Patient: sex M, age 55
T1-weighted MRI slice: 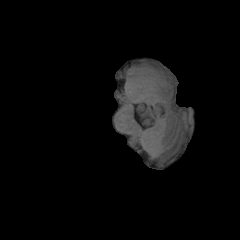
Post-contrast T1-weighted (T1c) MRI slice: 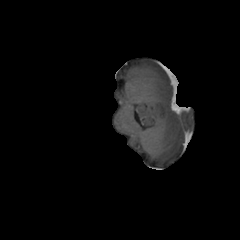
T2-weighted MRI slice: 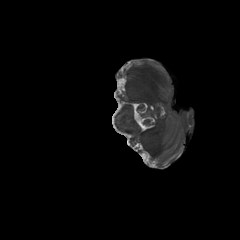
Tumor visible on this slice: no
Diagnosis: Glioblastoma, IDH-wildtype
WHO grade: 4